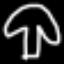
Label: mushroom